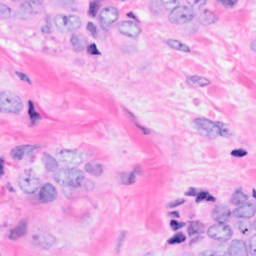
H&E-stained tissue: Breast